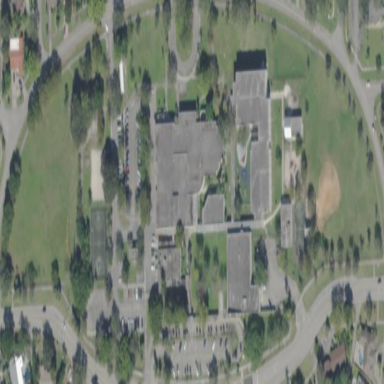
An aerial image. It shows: School.